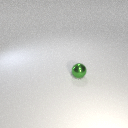
small green metal sphere